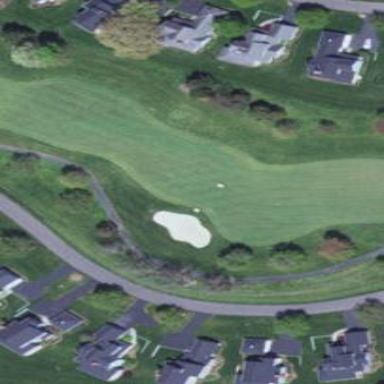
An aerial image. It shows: Grassy area designated for leisure. It is golf pitch with fairways.